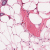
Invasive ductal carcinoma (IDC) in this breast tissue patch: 1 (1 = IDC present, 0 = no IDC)